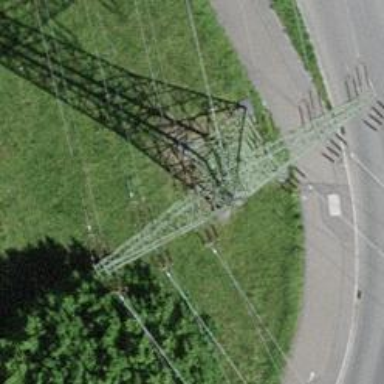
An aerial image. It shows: Three cables of power line.